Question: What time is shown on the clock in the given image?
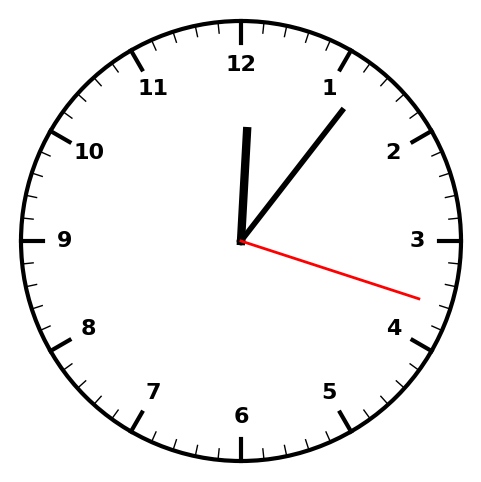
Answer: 12:06:18